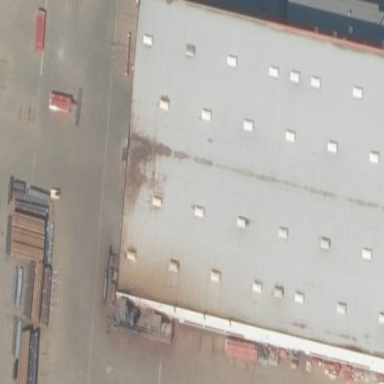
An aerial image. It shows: Warehouse building.